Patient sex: M
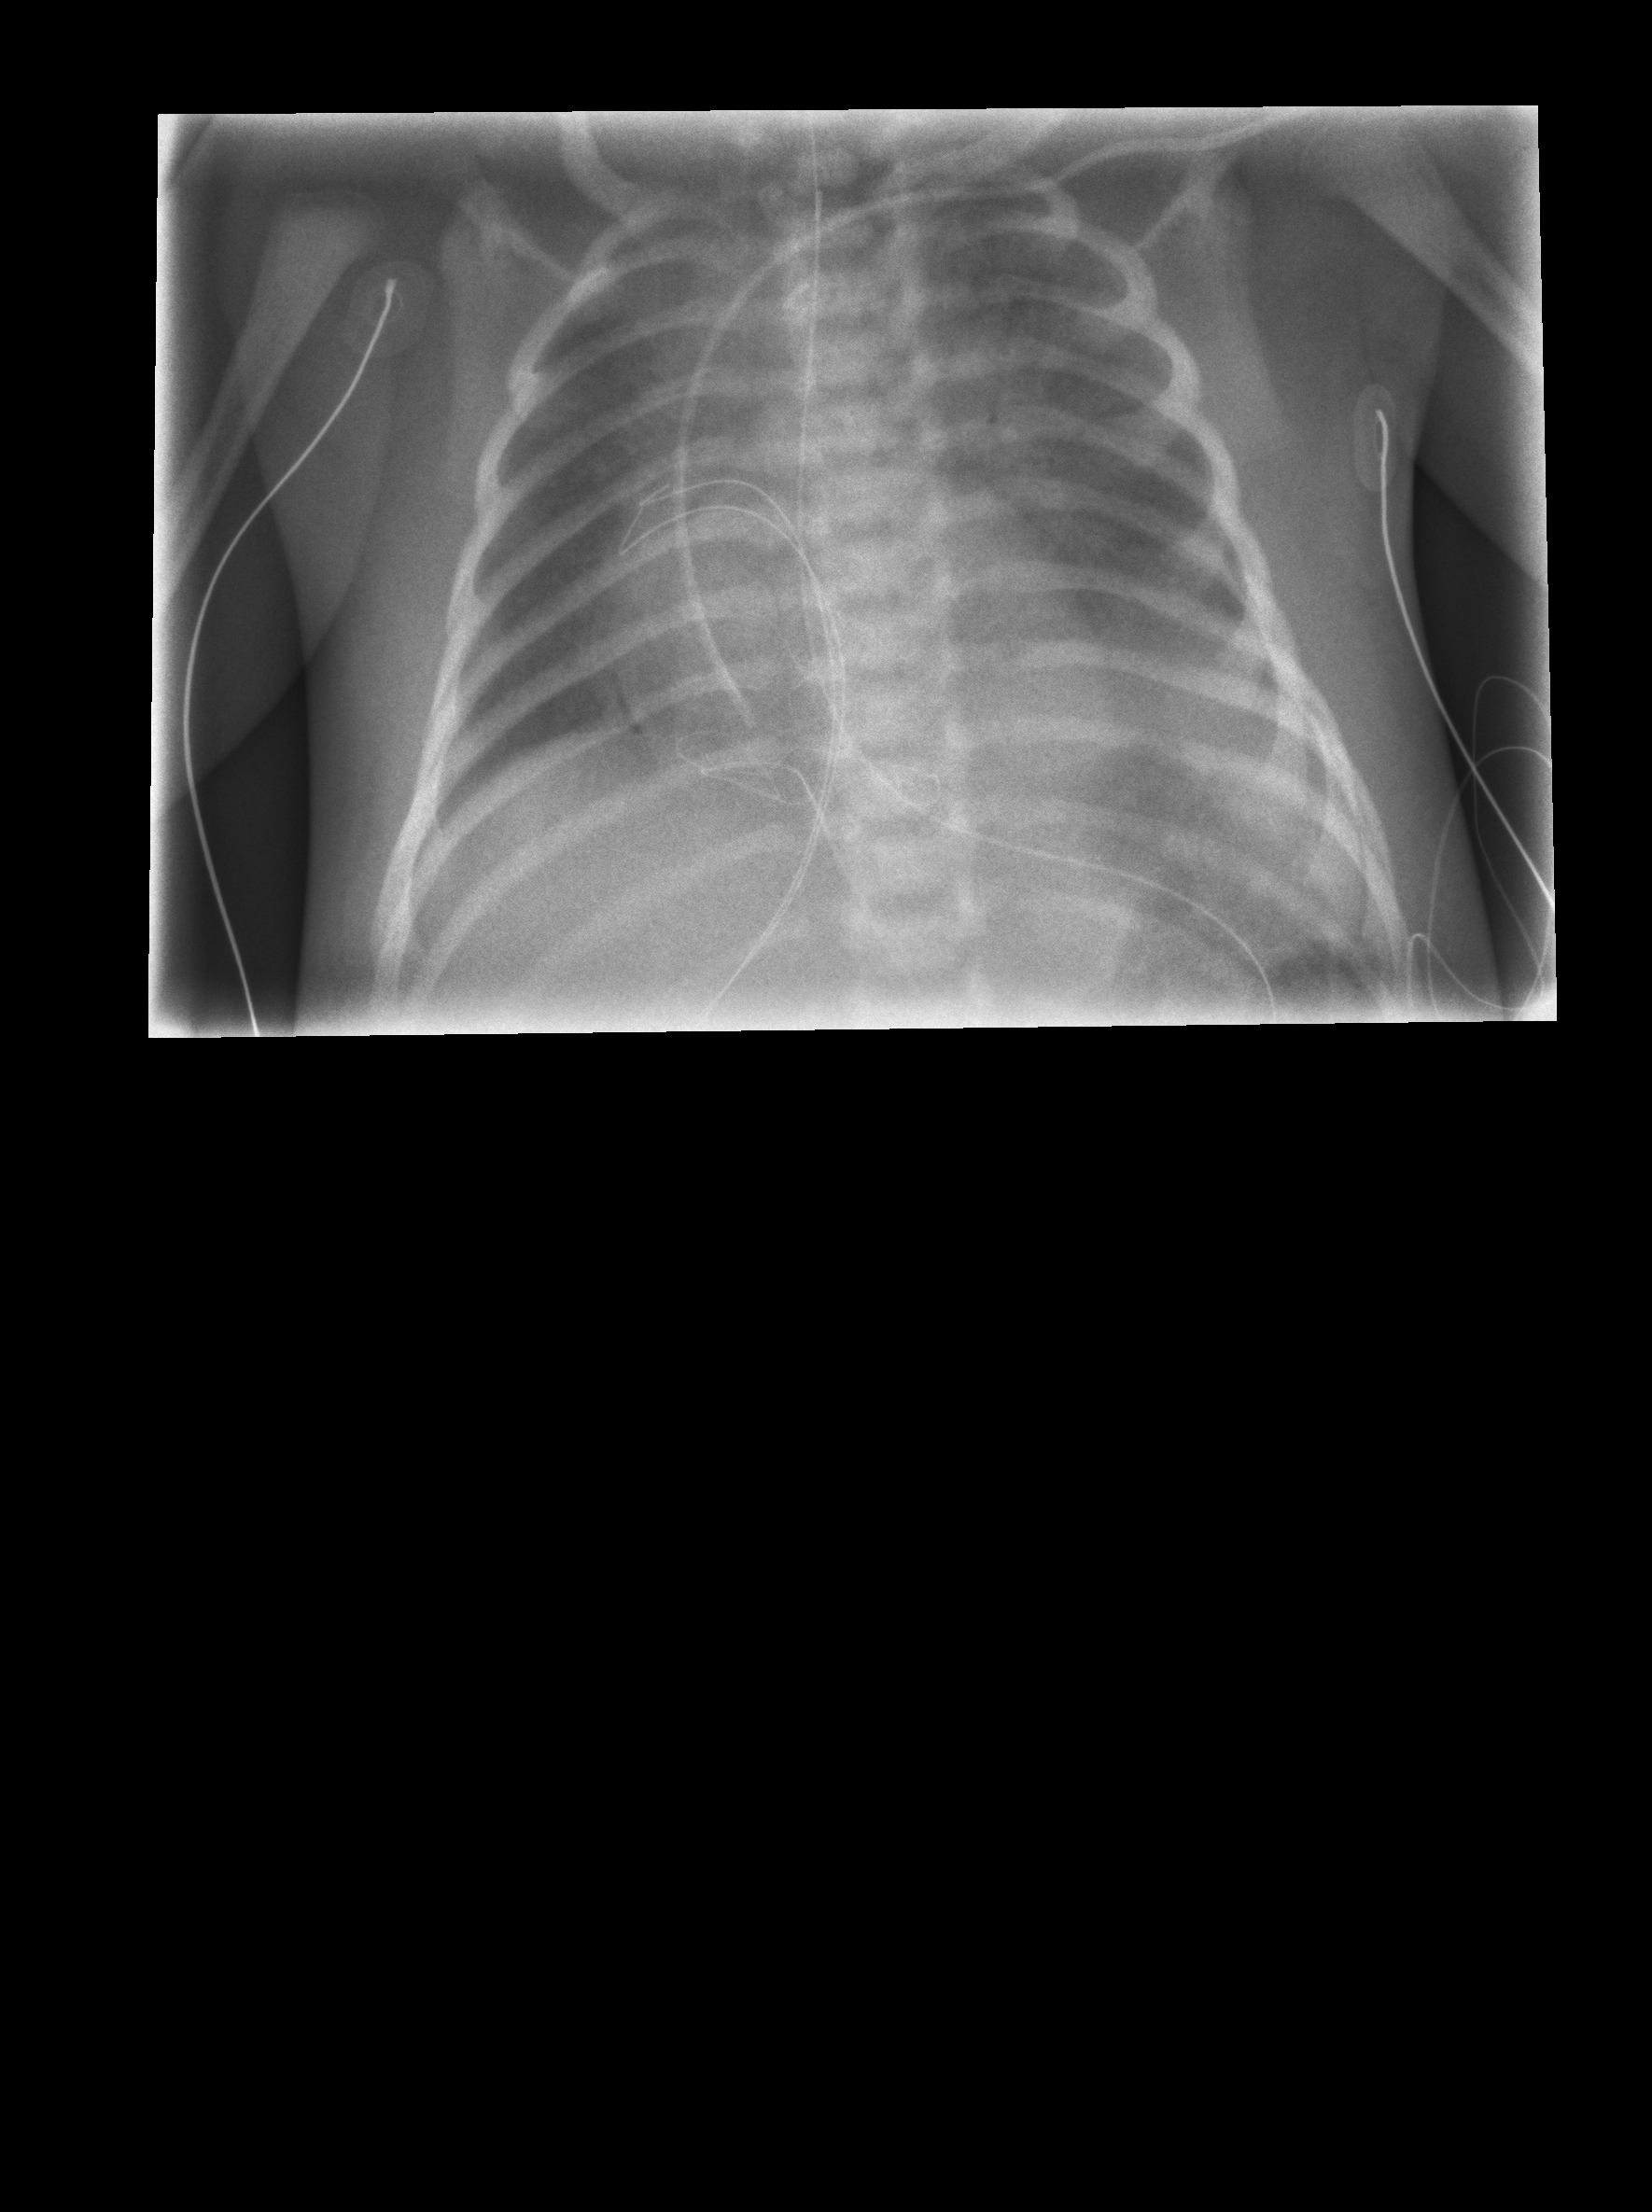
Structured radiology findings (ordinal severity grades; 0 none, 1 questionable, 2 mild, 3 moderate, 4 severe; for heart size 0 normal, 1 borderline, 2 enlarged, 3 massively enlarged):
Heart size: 1
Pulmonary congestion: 2
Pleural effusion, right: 0
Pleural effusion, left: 2
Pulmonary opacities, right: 1
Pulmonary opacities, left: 2
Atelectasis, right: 0
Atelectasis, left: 0